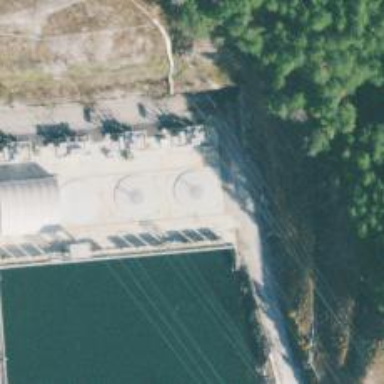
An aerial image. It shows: Hydroelectric generator using water-pumped storage method.